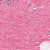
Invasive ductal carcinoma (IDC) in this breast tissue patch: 0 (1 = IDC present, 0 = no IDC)